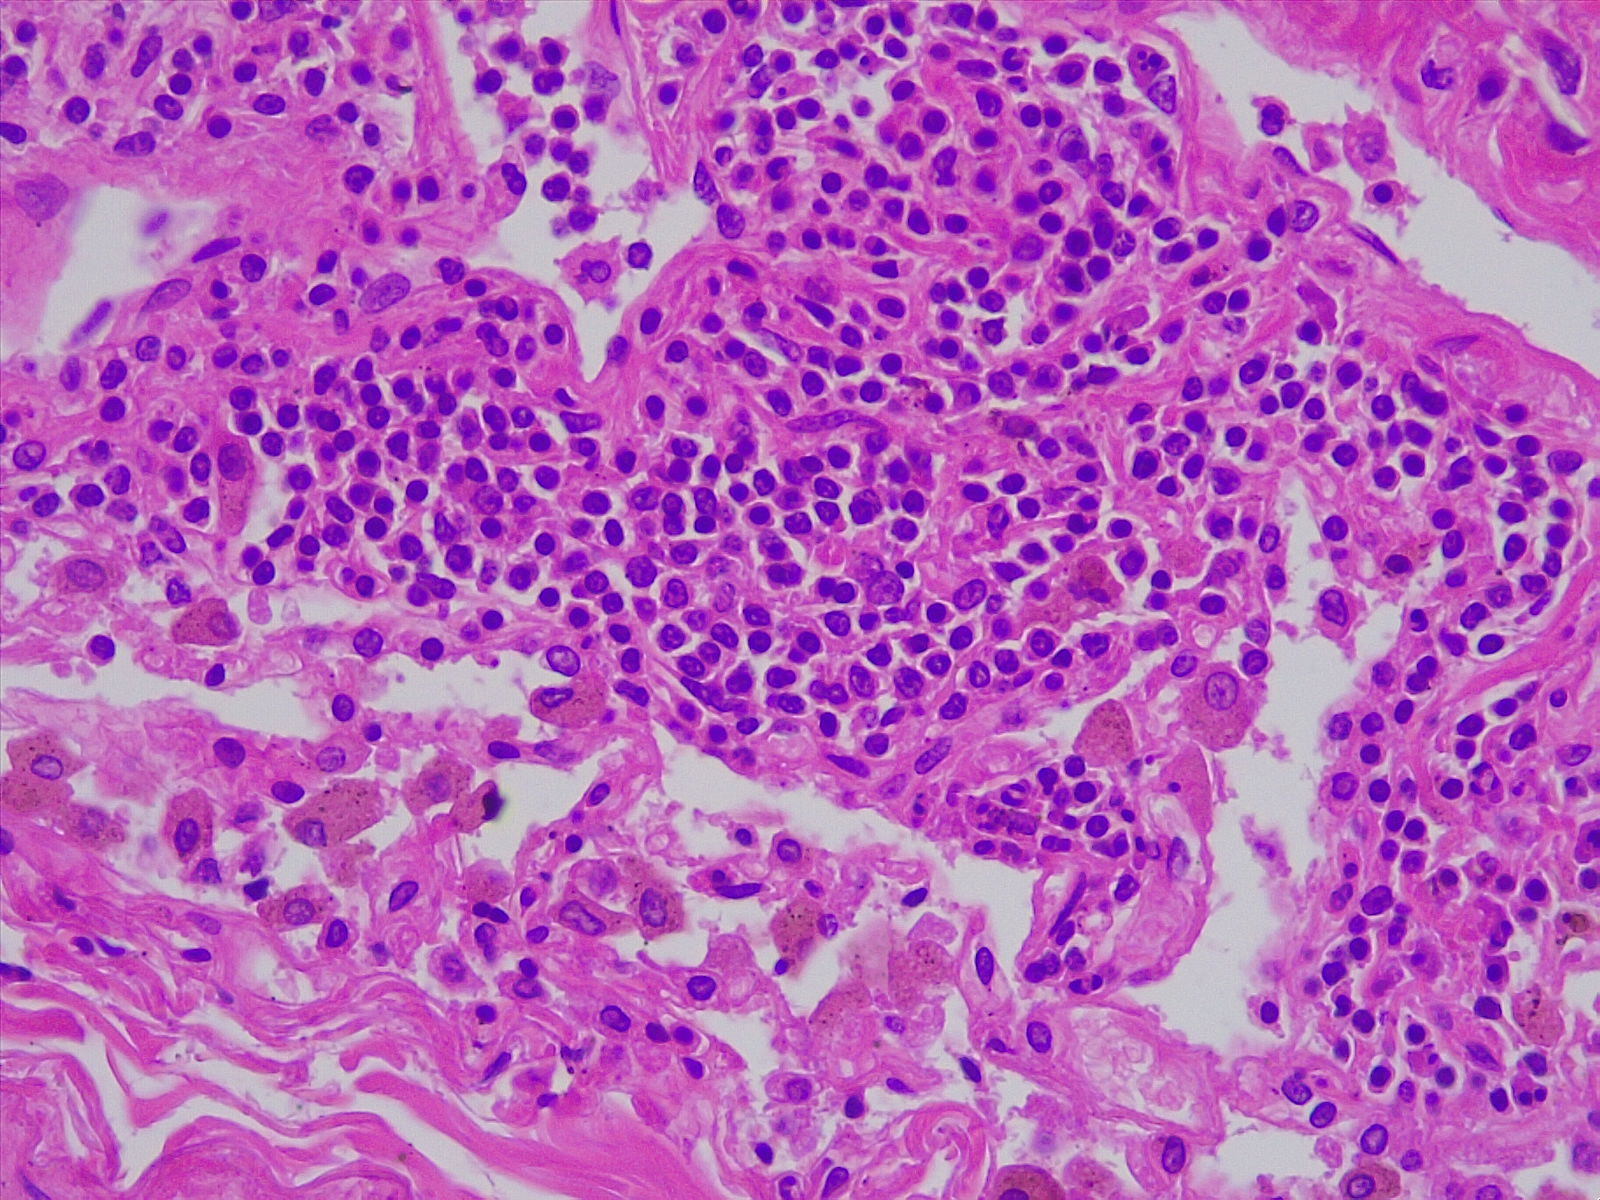
Label: normal lung tissue